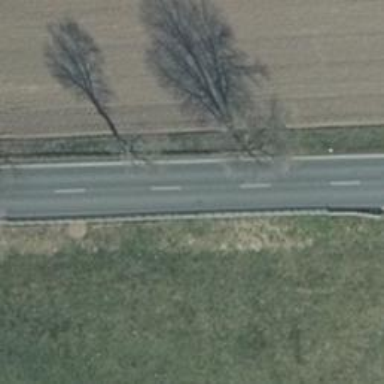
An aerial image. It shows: Deciduous broadleaved tree.